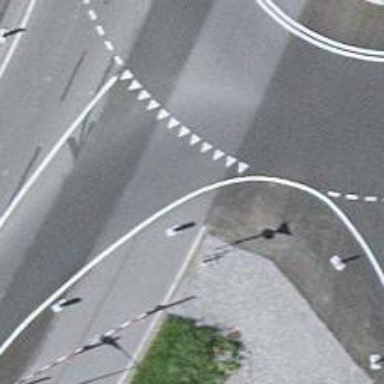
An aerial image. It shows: Asphalt trunk link motorway.